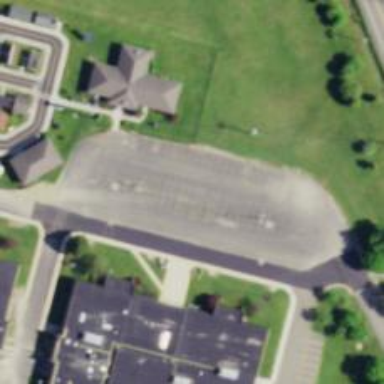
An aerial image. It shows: Parking space is available.